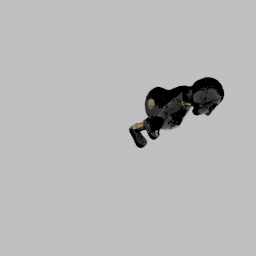
Label: animals